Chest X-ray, PA view. Patient: 20 years old, sex M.
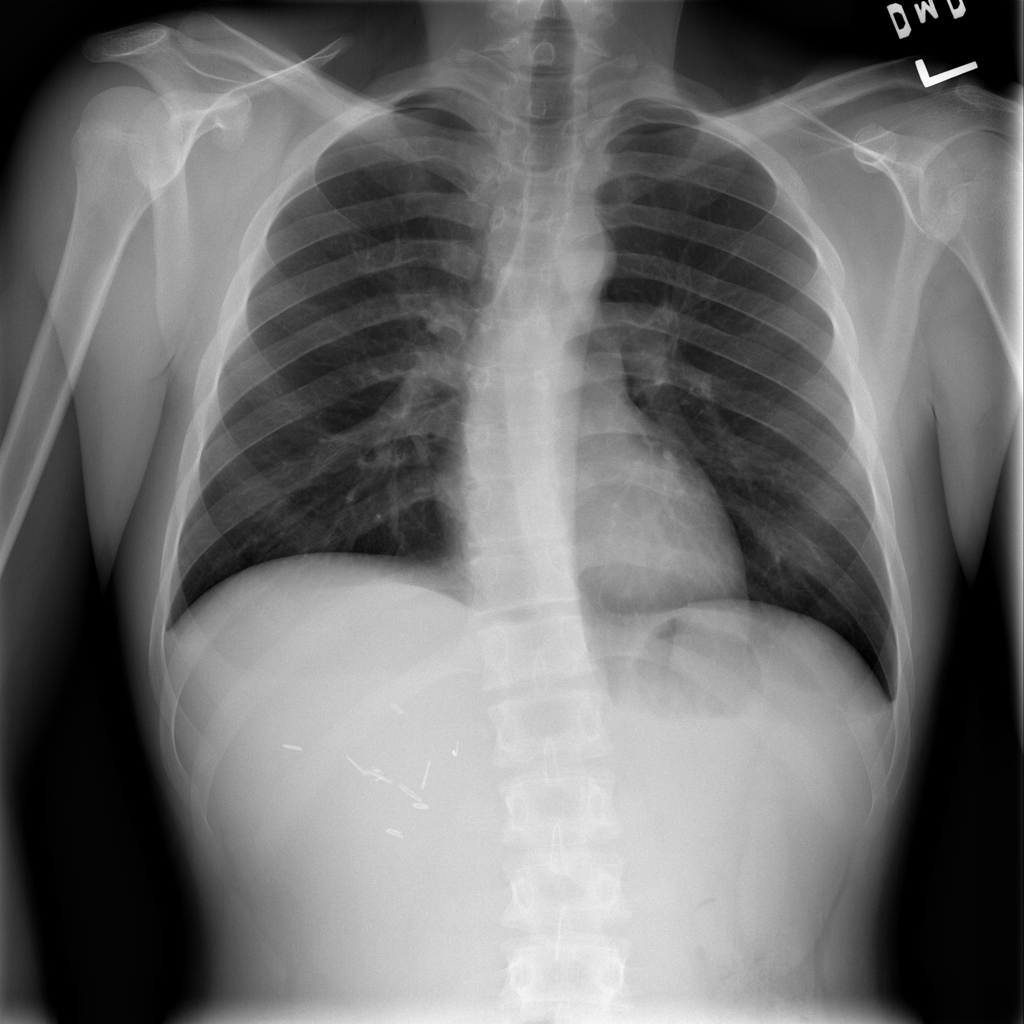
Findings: No Finding